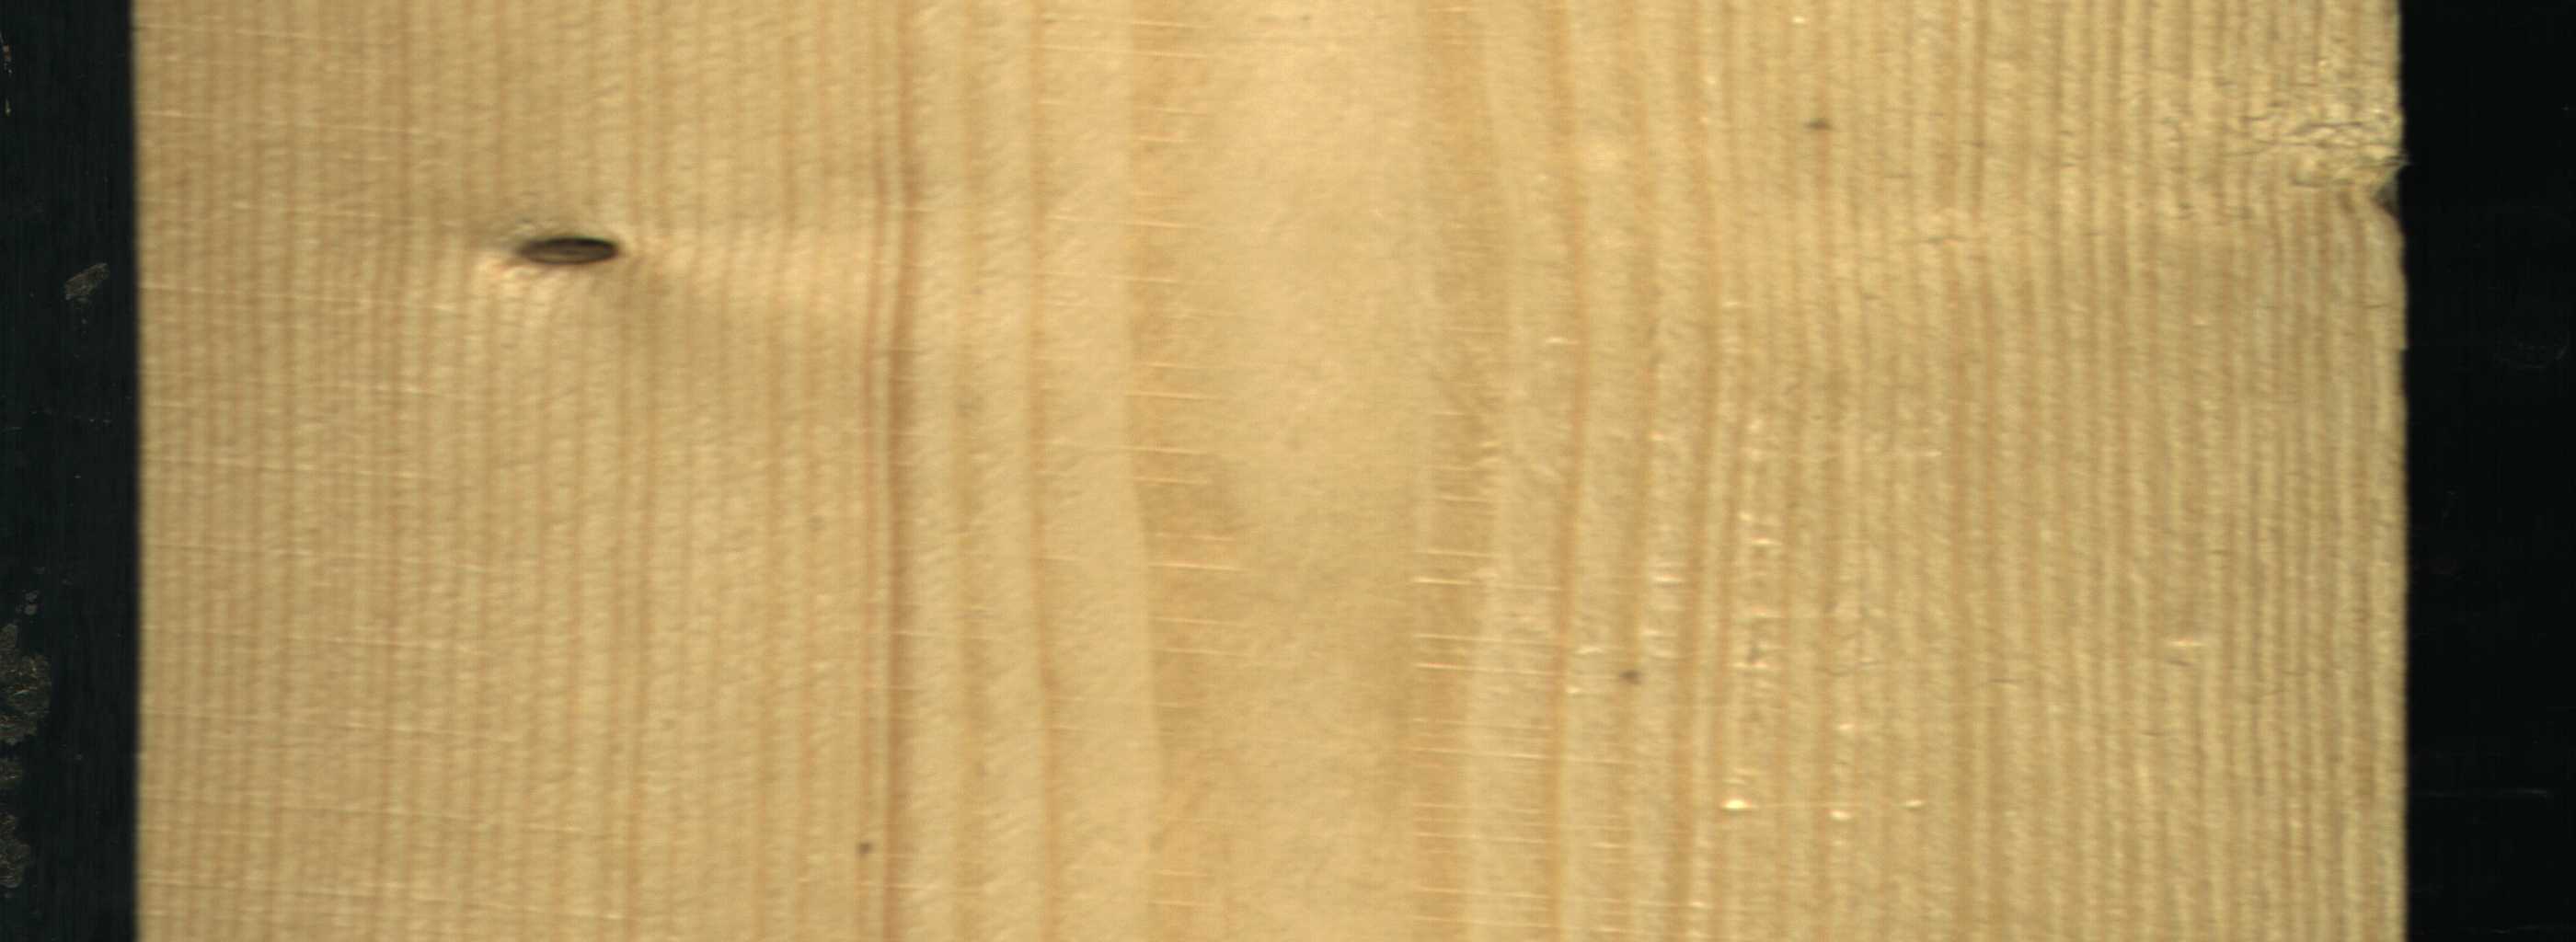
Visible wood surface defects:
Dead_Knot